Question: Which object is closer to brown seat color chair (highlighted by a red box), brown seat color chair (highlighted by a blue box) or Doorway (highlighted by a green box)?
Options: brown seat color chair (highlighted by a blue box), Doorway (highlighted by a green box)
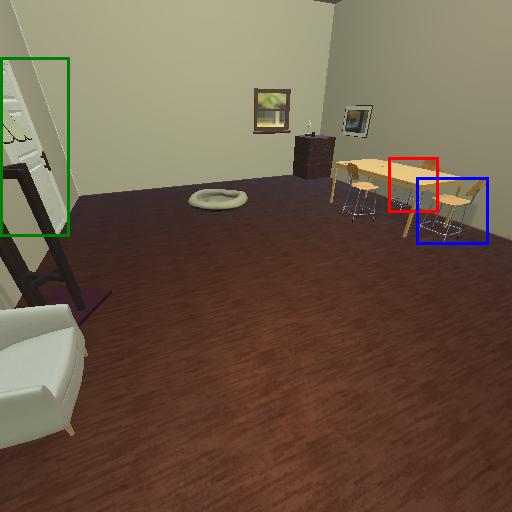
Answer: brown seat color chair (highlighted by a blue box)